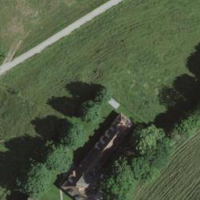
EUNIS habitat code: 41
Species observed at this site:
Leptoglossus occidentalis